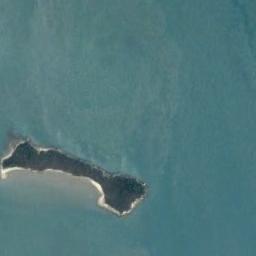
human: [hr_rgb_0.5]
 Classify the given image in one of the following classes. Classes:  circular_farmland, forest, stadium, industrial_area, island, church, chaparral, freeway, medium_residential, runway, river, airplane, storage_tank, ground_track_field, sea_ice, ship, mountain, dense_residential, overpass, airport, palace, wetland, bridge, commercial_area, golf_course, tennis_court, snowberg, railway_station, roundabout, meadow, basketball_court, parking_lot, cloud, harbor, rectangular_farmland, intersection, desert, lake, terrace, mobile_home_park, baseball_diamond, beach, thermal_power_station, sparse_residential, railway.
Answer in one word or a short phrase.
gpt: island